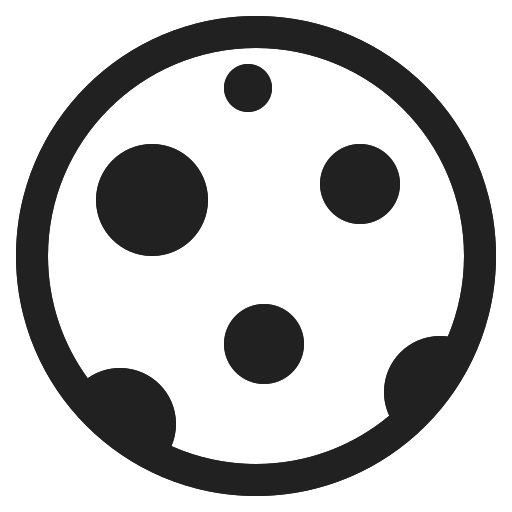
full moon high contrast